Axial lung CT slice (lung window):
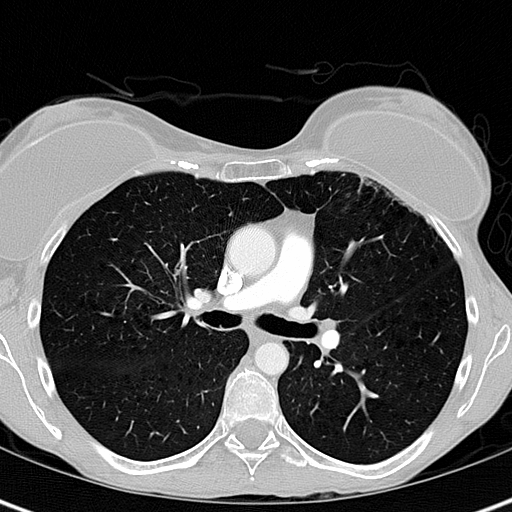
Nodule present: no